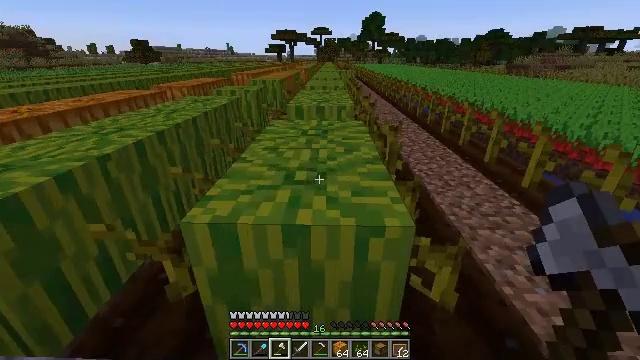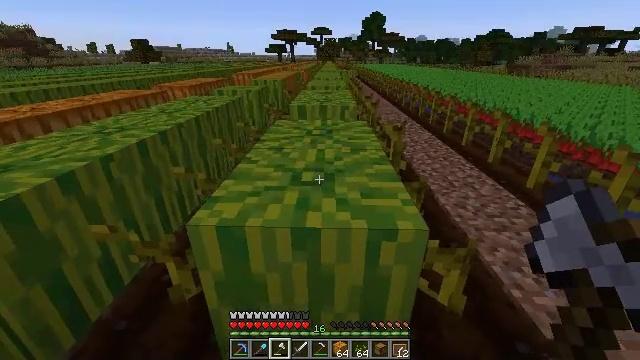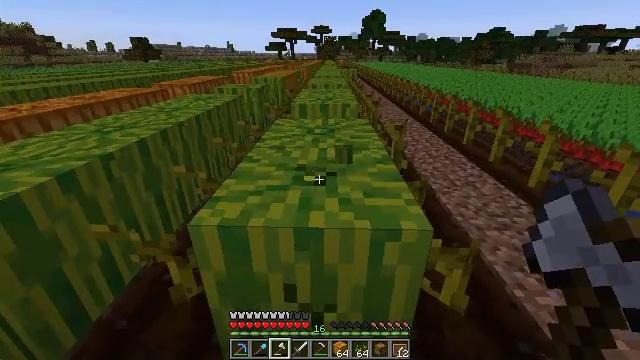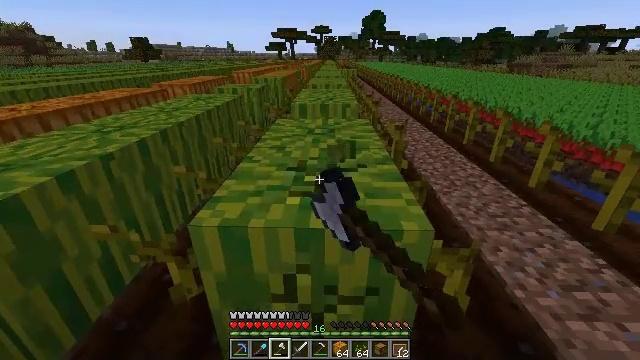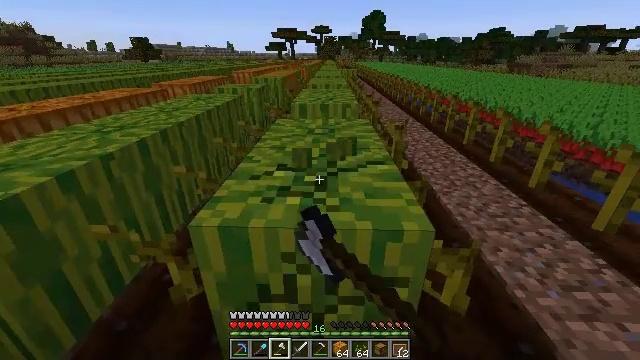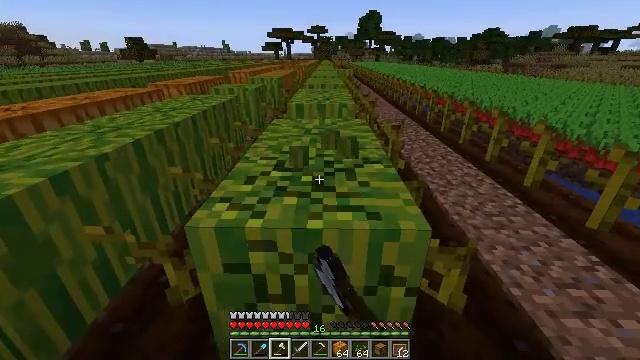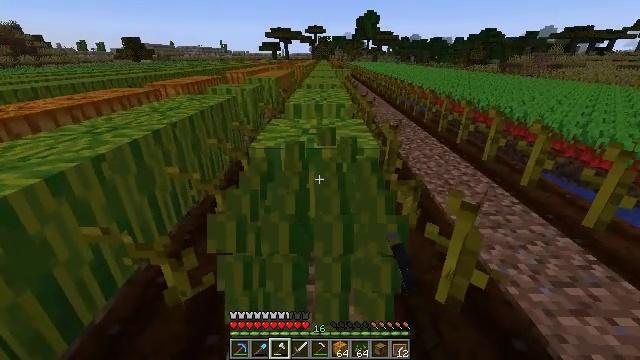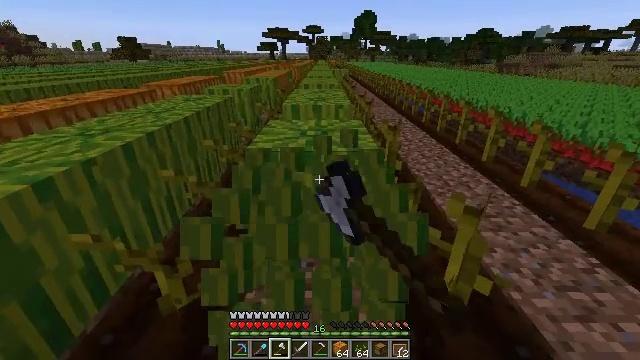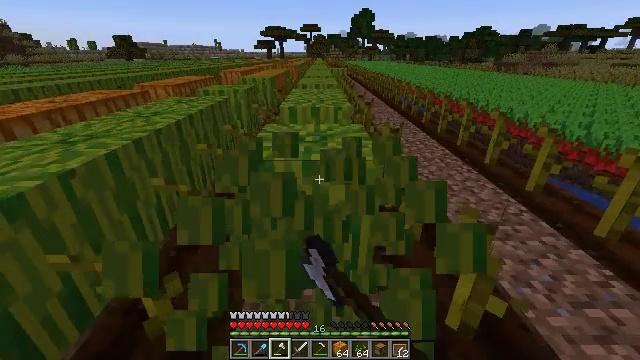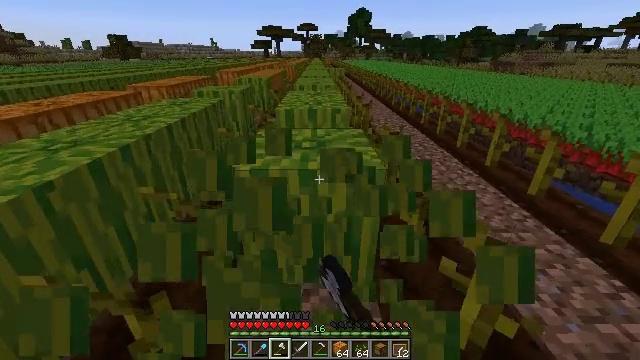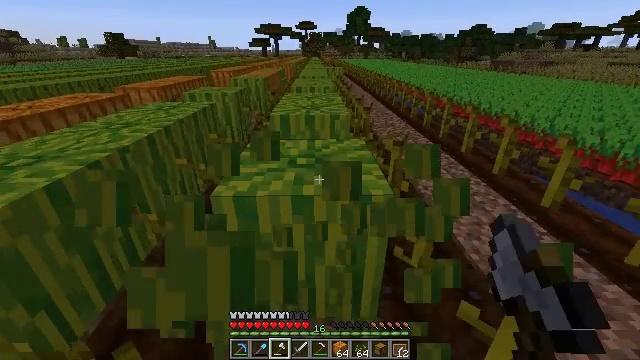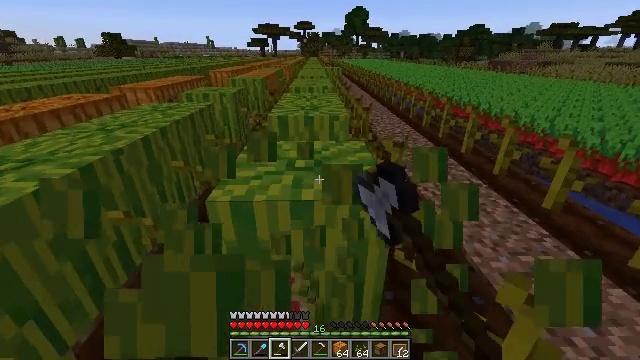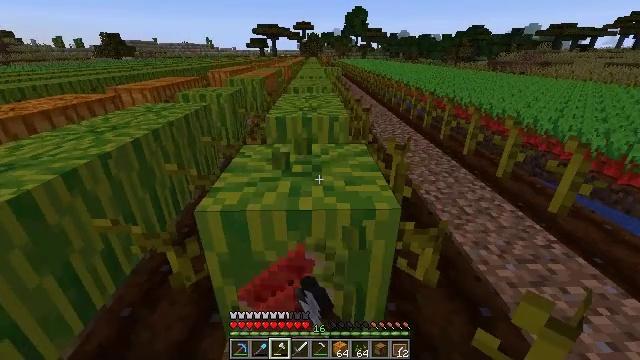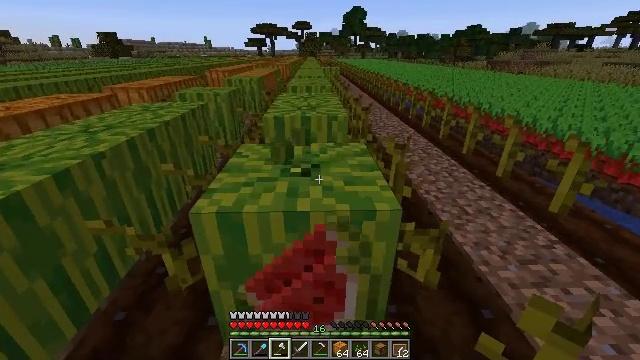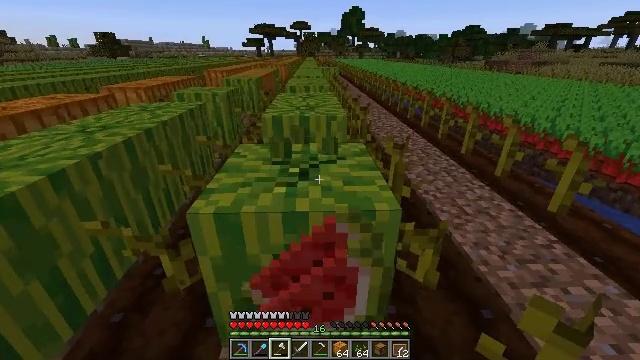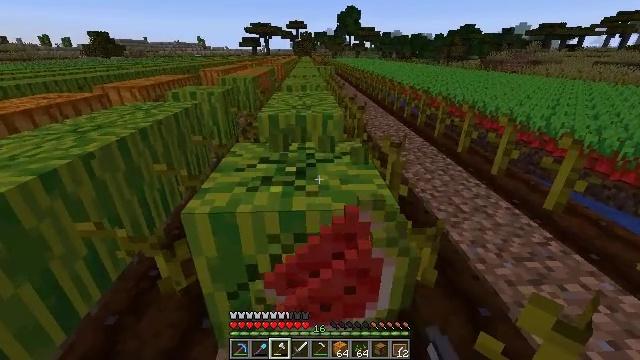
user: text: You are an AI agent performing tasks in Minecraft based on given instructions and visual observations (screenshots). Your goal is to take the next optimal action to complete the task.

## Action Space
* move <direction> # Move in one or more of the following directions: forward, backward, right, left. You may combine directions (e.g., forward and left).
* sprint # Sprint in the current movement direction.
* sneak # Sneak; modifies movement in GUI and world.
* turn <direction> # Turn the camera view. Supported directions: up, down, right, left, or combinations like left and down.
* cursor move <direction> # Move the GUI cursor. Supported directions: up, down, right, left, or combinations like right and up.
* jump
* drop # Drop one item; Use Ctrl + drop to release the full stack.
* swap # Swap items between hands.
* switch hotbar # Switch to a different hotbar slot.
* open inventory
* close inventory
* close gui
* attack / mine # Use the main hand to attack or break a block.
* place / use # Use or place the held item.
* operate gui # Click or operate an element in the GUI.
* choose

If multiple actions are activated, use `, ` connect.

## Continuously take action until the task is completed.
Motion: motion action
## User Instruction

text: Gather melon for food.
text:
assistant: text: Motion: no_op
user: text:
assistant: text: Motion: attack / mine
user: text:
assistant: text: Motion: attack / mine
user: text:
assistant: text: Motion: attack / mine
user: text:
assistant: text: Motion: attack / mine
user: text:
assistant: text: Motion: attack / mine
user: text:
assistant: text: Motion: move forward, attack / mine
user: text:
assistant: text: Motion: move forward, attack / mine
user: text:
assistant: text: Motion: move forward, attack / mine
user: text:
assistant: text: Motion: move forward, attack / mine
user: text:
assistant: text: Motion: attack / mine
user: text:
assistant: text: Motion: attack / mine
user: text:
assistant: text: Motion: attack / mine
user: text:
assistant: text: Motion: attack / mine
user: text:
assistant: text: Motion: attack / mine
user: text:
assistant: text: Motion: attack / mine
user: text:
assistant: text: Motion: attack / mine
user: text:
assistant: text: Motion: attack / mine
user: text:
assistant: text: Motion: move forward, attack / mine
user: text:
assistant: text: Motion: move forward, attack / mine
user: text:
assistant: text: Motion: move forward, attack / mine
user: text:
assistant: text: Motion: move forward, attack / mine
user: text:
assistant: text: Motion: attack / mine
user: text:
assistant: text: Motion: attack / mine
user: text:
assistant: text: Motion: attack / mine
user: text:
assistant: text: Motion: move forward, attack / mine
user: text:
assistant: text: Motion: move forward, attack / mine
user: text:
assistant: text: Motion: move forward, attack / mine
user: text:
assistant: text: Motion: move forward, attack / mine
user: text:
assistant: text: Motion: move forward, attack / mine